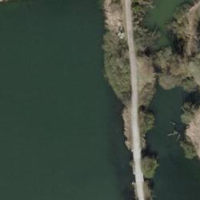
EUNIS habitat code: 14
Species observed at this site:
Alcedo atthis
Sylvia borin
Aegithalos caudatus
Trifolium pratense
Jynx torquilla
Circaetus gallicus
Sylvia atricapilla
Larus cachinnans
Spinus spinus
Poecile palustris
Scolopax rusticola
Cecropis daurica
Larus michahellis
Ardea alba
Erithacus rubecula
Tringa glareola
Passer italiae
Tringa erythropus
Tringa nebularia
Periparus ater
Anas acuta
Tringa ochropus
Cyanistes caeruleus
Lophophanes cristatus
Chloris chloris
Pyrrhula pyrrhula
Larus canus
Cettia cetti
Phasianus colchicus
Pandion haliaetus
Mareca penelope
Passer montanus
Calidris alpina
Saxicola rubetra
Emberiza cia
Mareca strepera
Spatula clypeata
Locustella naevia
Mergus merganser
Milvus migrans
Milvus milvus
Oriolus oriolus
Cinclus cinclus
Anser caerulescens
Phylloscopus trochilus
Motacilla alba
Numenius arquata
Actitis hypoleucos
Oenanthe oenanthe
Anas crecca
Emberiza citrinella
Prunella modularis
Gallinago gallinago
Chroicocephalus ridibundus
Muscicapa striata
Phylloscopus collybita
Luscinia megarhynchos
Gallinula chloropus
Sitta europaea
Melopsittacus undulatus
Falco tinnunculus
Acrocephalus scirpaceus
Ficedula hypoleuca
Acrocephalus arundinaceus
Acrocephalus schoenobaenus
Anas platyrhynchos
Alopochen aegyptiaca
Lanius excubitor
Aythya ferina
Acrocephalus palustris
Streptopelia decaocto
Ixobrychus minutus
Orthetrum cancellatum
Aythya fuligula
Regulus ignicapilla
Lanius collurio
Streptopelia turtur
Carduelis carduelis
Nycticorax nycticorax
Phalacrocorax carbo
Egretta garzetta
Ciconia ciconia
Falco columbarius
Corvus corone
Haematopus ostralegus
Bucephala clangula
Hippolais polyglotta
Pernis apivorus
Hippolais icterina
Ardea purpurea
Cygnus olor
Cuculus canorus
Dryocopus martius
Phoenicurus ochruros
Phoenicurus phoenicurus
Alnus glutinosa
Corvus corax
Riparia riparia
Mergus serrator
Sturnus vulgaris
Troglodytes troglodytes
Corvus cornix
Aix galericulata
Turdus merula
Circus aeruginosus
Tachymarptis melba
Hirundo rustica
Turdus pilaris
Regulus regulus
Prunus spinosa
Calidris pugnax
Coccothraustes coccothraustes
Delichon urbicum
Tachybaptus ruficollis
Certhia brachydactyla
Podiceps cristatus
Anthus trivialis
Turdus philomelos
Fulica atra
Falco subbuteo
Podiceps auritus
Anthus spinoletta
Dendrocopos major
Podiceps nigricollis
Falco peregrinus
Buteo buteo
Anthus pratensis
Turdus iliacus
Alauda arvensis
Pica pica
Garrulus glandarius
Columba livia
Saxicola rubicola
Picus viridis
Charadrius hiaticula
Motacilla cinerea
Grus grus
Accipiter gentilis
Linaria cannabina
Fringilla coelebs
Tadorna tadorna
Coloeus monedula
Ptyonoprogne rupestris
Columba palumbus
Gymnocephalus cernua
Dryobates minor
Fringilla montifringilla
Parus major
Columba oenas
Ichthyaetus melanocephalus
Accipiter nisus